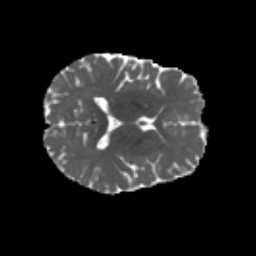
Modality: MD
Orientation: axial
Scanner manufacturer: siemens
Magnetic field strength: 3 T
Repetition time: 4.16 s
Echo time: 0.0806 s